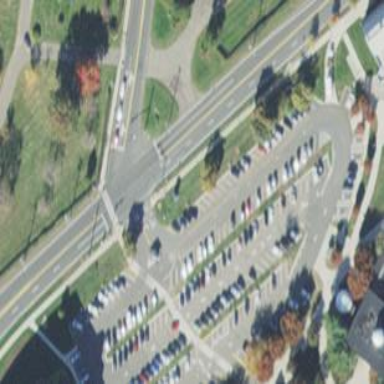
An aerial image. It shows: Parking area with surface.